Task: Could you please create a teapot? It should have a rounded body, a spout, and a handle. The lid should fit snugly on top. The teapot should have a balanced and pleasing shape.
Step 247:
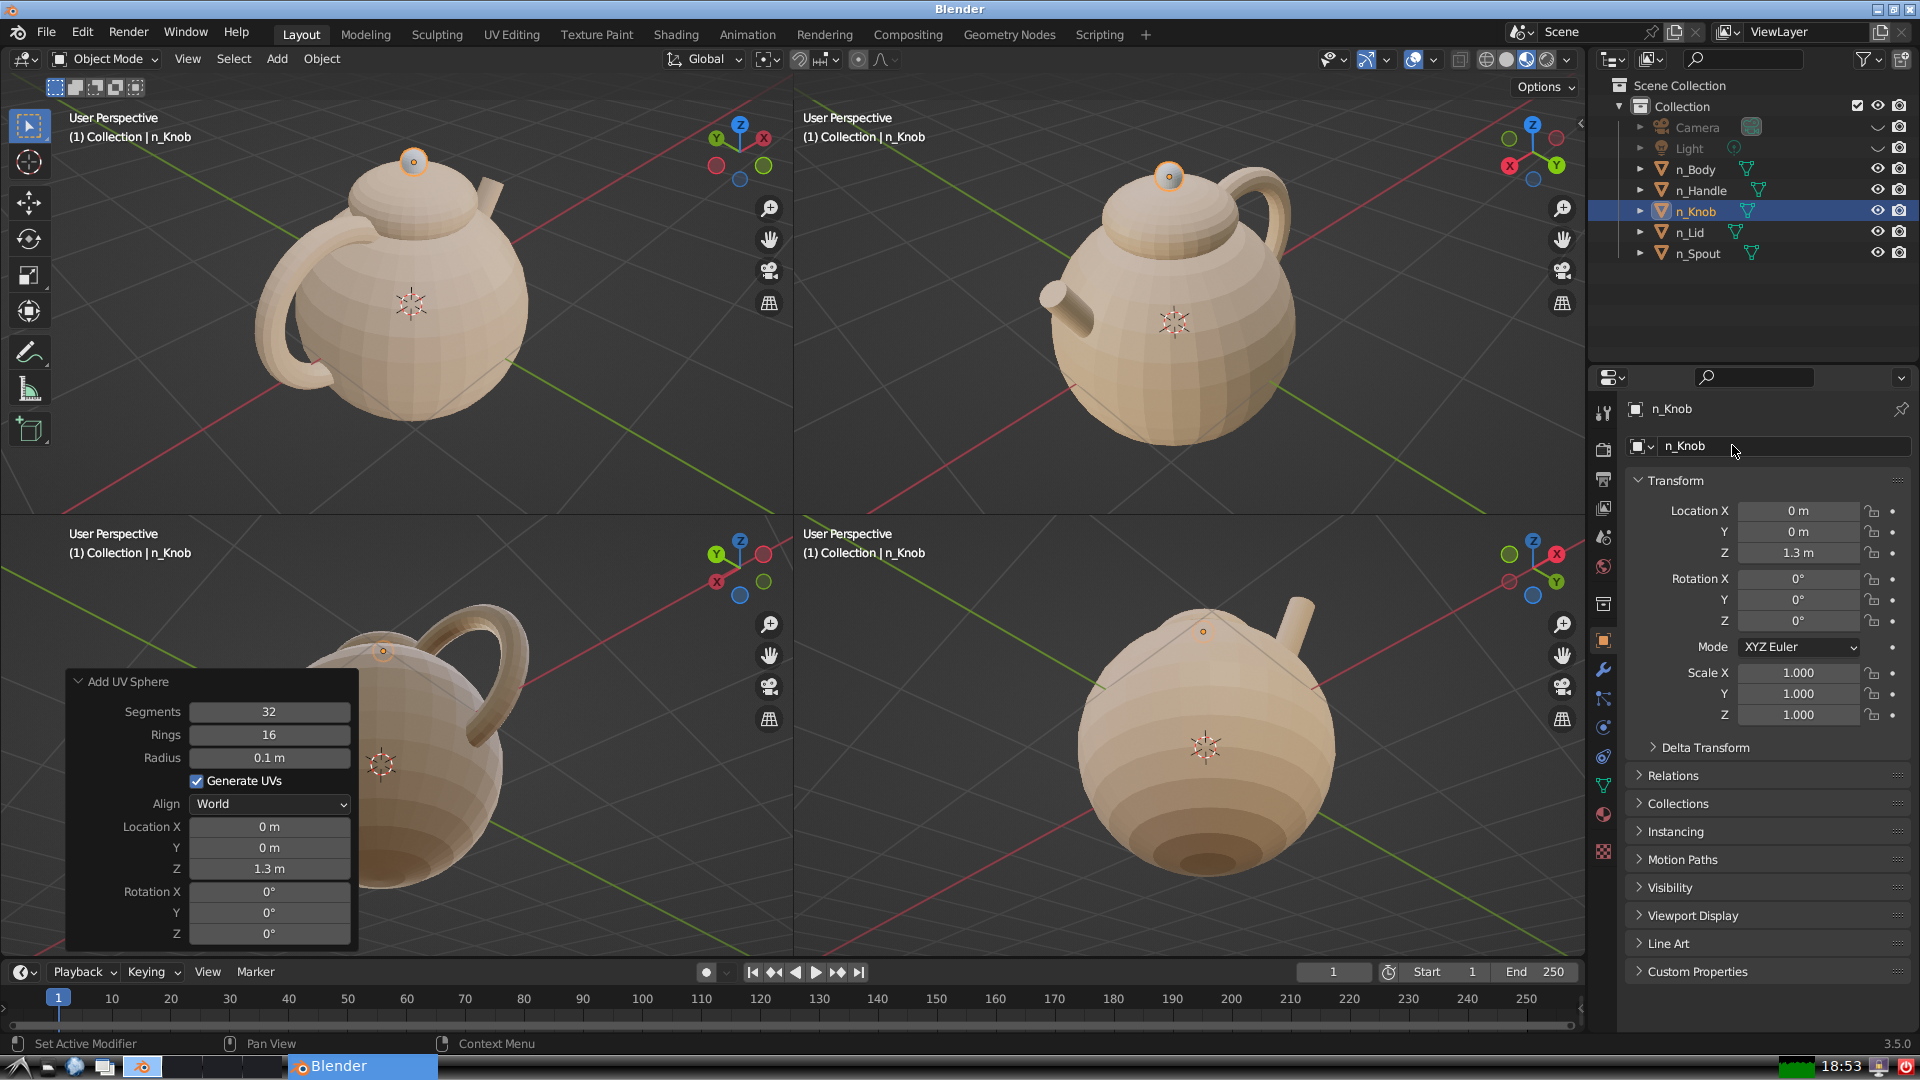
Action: {"mouse_move": [1603, 815]}